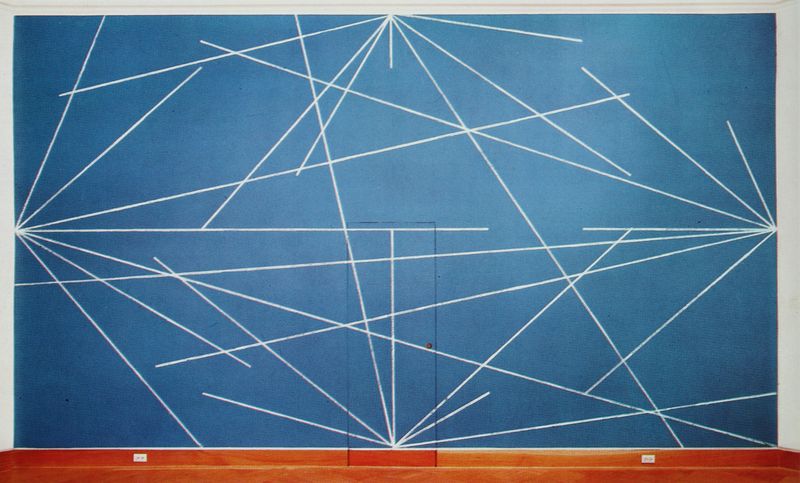
Titel: Lines from four Corners to Points on a Grid (Wall Painting)
Künstler: Sol Lewitt
Standort: San Francisco (California)
Institution: Daniel Weinberg Gallery
Schlagwörter: blau, weiß, braun, orange, tür, rot, wand, sockel, boden, spitzen, leiste, abstrakt, fläche, farbe, formen, linien, amerika, striche, abstraktion, oben, unten, rechteck, strahlen, linie, kreuzung, form, strich, strahl, bläulich, diagonal, geometrisch, stäbe, sol, geometrie, lewitt, geraden, installation, schlüsselloch, überschneidung, tapetentür, steckdose, bodenleiste, kreuzen